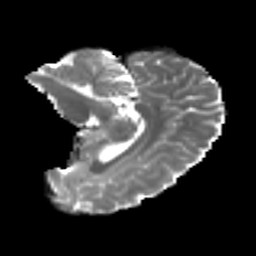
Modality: T2w
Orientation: sagittal
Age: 36
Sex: female
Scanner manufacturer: ge
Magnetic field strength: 3 T
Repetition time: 7.8 s
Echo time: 0.0606 s